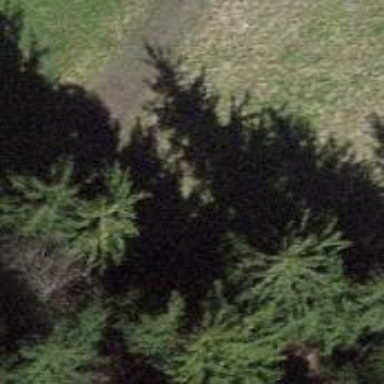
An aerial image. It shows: Brown bench.